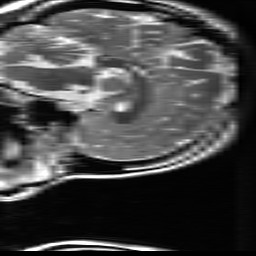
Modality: T2w
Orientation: sagittal
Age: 24
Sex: female
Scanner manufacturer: ge
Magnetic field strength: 3 T
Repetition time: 5.192 s
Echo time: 0.1003 s